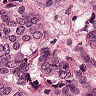
Metastatic tissue present: yes